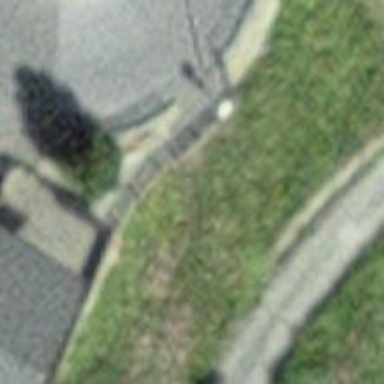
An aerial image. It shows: Brown bench in the vicinity.